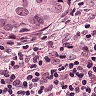
Metastatic tissue present: yes